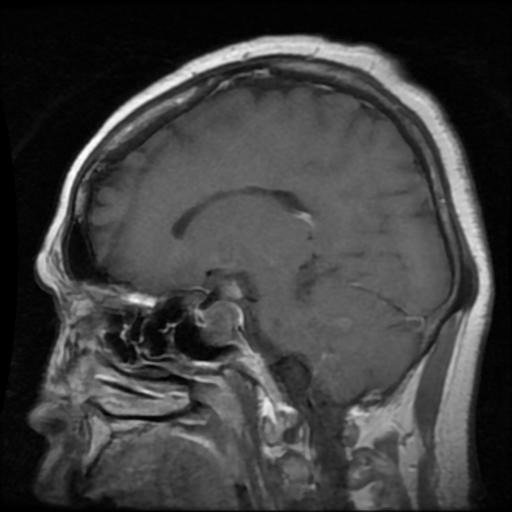
Label: pituitary